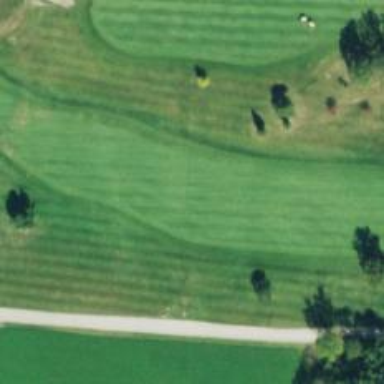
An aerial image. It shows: View of golf hole.